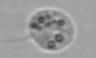
Label: Amoeba